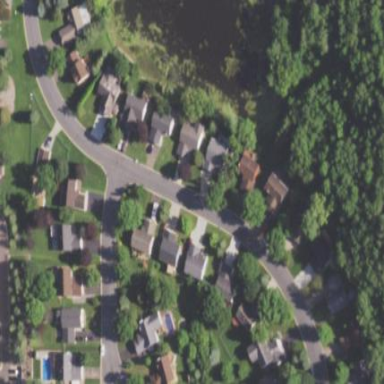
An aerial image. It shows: Residential area composed of single-family homes.